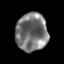
Tissue: prostate
Cell type: T cells
Senescence score: 0.3584
Nuclear area (px): 1188
Mean DAPI intensity: 118.614